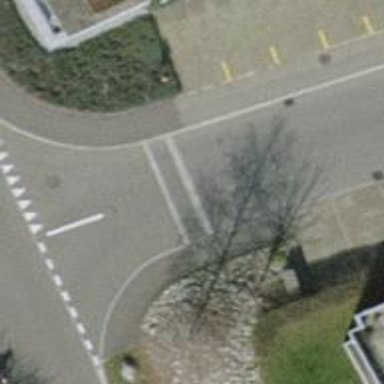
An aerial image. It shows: Chicane for traffic calming.